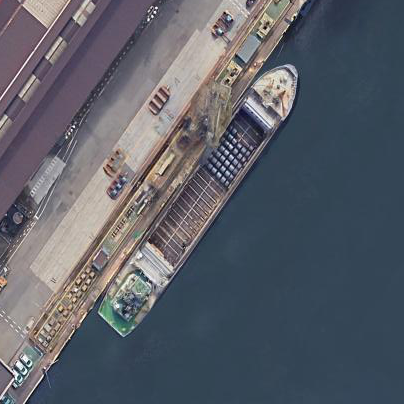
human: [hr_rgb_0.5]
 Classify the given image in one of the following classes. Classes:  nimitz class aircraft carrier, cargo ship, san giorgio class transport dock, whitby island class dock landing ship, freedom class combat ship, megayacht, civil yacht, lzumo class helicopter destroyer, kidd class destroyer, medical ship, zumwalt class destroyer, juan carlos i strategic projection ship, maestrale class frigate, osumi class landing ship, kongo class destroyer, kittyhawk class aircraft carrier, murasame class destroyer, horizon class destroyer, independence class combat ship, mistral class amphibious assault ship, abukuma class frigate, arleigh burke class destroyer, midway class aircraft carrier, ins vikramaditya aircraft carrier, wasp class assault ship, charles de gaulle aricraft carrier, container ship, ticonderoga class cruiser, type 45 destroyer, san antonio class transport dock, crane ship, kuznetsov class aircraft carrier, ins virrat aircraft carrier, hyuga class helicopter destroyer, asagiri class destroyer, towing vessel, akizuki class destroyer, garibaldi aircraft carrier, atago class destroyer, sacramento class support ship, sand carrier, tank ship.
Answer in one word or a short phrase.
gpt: Cargo ship